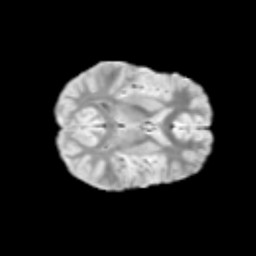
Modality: T2w
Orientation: axial
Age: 9
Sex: female
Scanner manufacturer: siemens
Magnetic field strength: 3 T
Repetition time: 3.8 s
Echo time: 0.07 s